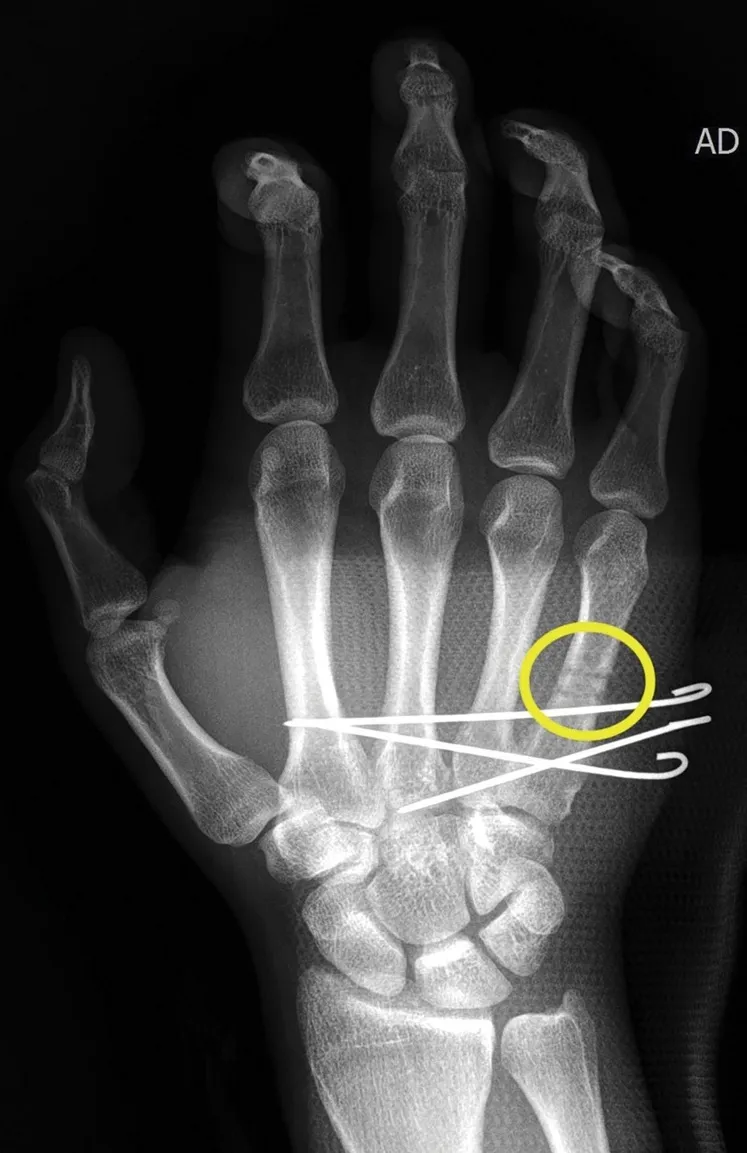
Intra-operative, immediate post-operative X-ray. . Although closed reduction was attempted, the CMC joints were unstable. Following our protocol, reduction was obtained by longitudinal traction and lateral pressure on the displaced bone and fixation with a transarticular pin and transfixation pins into the adjacent metacarpal was planned. During these procedures, the resident of our team made several attempts to insert transfixation pins with 1.1 mm K-wire into the metacarpal shaft, but each attempt failed. After final fixation, immediate postoperative X-ray showed the K-wire tracks (Yellow Circle).
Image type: radiology (x_ray)